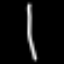
Label: fork